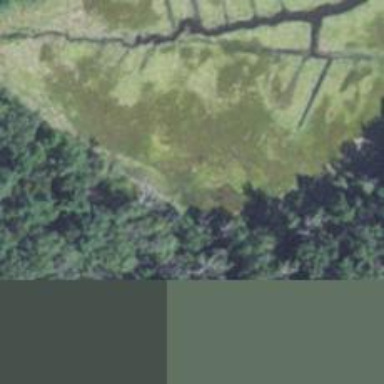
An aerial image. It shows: Wetland area.